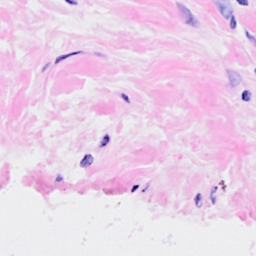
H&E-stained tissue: Breast